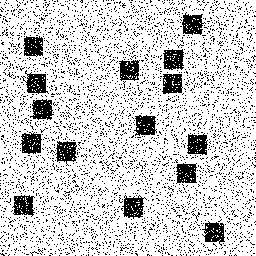
Squares: 15
Triangles: 0
Stars: 0
Total shapes: 15